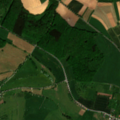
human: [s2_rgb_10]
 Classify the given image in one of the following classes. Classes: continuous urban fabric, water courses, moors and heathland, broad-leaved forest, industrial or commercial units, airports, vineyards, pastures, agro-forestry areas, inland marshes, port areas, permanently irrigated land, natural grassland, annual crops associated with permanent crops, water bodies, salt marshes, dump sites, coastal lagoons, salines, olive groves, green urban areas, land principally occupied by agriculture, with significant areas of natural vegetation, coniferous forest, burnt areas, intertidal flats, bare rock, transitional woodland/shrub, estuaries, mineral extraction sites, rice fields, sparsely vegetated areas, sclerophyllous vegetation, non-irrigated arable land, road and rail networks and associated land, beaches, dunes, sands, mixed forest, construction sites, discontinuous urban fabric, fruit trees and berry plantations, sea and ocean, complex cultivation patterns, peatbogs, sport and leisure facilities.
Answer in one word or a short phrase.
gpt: discontinuous urban fabric, non-irrigated arable land, land principally occupied by agriculture, with significant areas of natural vegetation, broad-leaved forest